Interaction volume radius: 10 \u00c5
Interaction volume height: 15 \u00c5
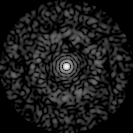
Disorder parameter: 0.8001